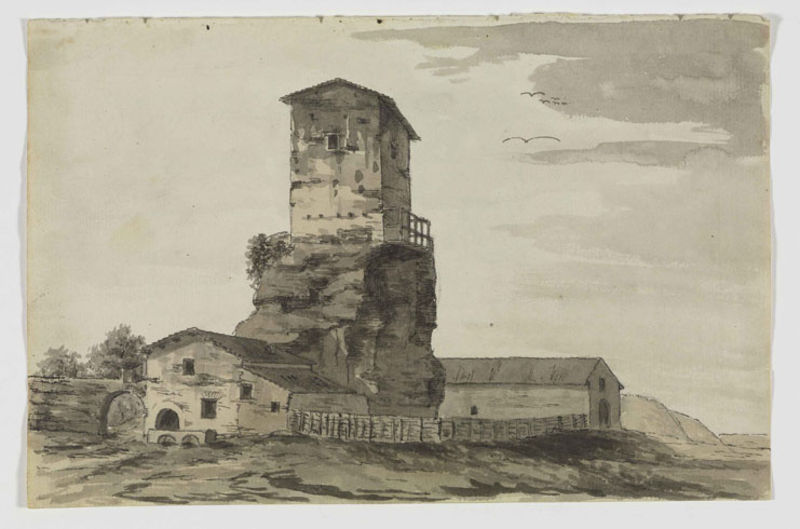
Titel: Konvolut mit 23 Zeichnungen
Künstler: Friedrich Weinbrenner
Standort: Karlsruhe
Institution: Staatliche Kunsthalle Karlsruhe
Schlagwörter: baum, berg, felsen, gestein, himmel, meer, vogel, wasser, weiß, wolken, aquarell, bäume, gelb, landschaft, see, stadt, braun, fenster, grau, holz, schwarz, tür, zeichnung, anlage, dach, gebäude, haus, weg, wiese, wolke, zaun, beige, alt, wand, architektur, barock, stein, türbogen, wache, baumstamm, ebene, feld, felder, horizont, häuser, hügel, mühle, stamm, strauch, vögel, weide, weite, busch, büsche, einsam, gitter, hütte, kirche, insel, land, renaissance, fliegen, schuppen, turm, garten, landschft, aussicht, balkon, küste, strand, wellen, papier, düster, bogen, italien, abhang, acker, berge, fels, gebirge, hang, dorf, dächer, mauer, gelände, grafik, grenze, steil, bauernhof, hof, sepia, rundbogen, wehr, flut, häuschen, möwe, möwen, durchgang, geländer, hoch, tor, befestigung, klippe, steilküste, oben, regen, eingang, tusche, ruine, burg, höhe, scheune, torbogen, einöde, leuchtturm, haufen, festung, radierung, schwarzweiß, fliegend, trüb, gemäuer, gut, mauern, landhaus, mittelalter, stall, gehöft, nordsee, gebierge, strandung, bauten, bäum, stadel, toskana, schwaz, aquarelle, holzdach, tuschezeichnung, hog, limes, burganlage, wachturm, italienisch, fögel, ausguck, wehrturm, fals, wassermühle, guache, farm, gehört, zimmel, schäune, maer, tite, burghof, weidenzaun, weingut, abseits, fischerhaus, bevölkt, r, 19. jahrhundert, zorizont, gerne, schwarz gelb, umzäumung, bauerngut, werturm, küstenhaus